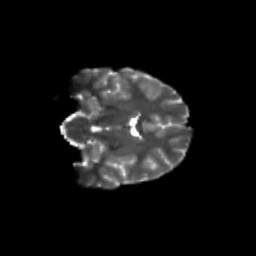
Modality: T2w
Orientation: coronal
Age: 9
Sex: male
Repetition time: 9.512 s
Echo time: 0.089 s